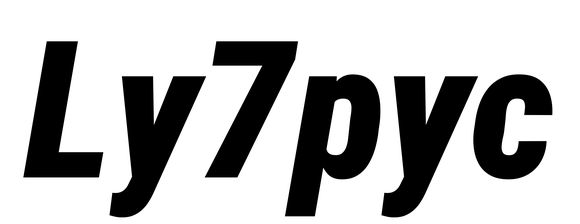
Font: Roboto-Italic_Condensed_Black_Italic